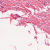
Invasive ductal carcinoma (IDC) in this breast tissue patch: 0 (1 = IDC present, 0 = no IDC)